Question: I currently developing a game and i currently have four buttons,
I am looking to turn those 4 colored buttons in curvy line shapes like the example below

I have linked my css and made a fiddle so you guys can see what i have.
JSFIDDLE - <URL>
Github download and unzip to see the game fully <URL>
My CSS
'''
body {
background-color: #333;
color: #fff;
}
ul {
list-style: none;
margin: 0 0 20px 0;
padding: 0;
text-align: center;
}
li {
display: inline-block;
padding: 3px;
}
.wrapper {
margin-top:10px;
margin-bottom:20px;
width: 650px;
height: 50px;
background-color:black;
position: relative;
margin: 0 auto;
border-style: solid;
border-width: 5px;
}
.wrapper2 {
position: relative;
width: 650px;
height: 700px;
margin: 0 auto;
border-style: solid;
border-width: 5px;
}
.wrapper3{
position: relative;
margin-top:20px;
width: 650px;
height: 170px;
margin: 0 auto;
background-color:black;
border-style: solid;
border-width: 5px;
}
.Timer{
width:300px;
height:200px;
margin-top:235px;
margin-left:177px;
border:5px solid white;
border-radius: 50%;
background-color:black;
text-align:center;
}
.pad {
z-index: 1;
margin: 10px;
-ms-filter: "progid:DXImageTransform.Microsoft.Alpha(Opacity=60)";
filter: alpha(opacity=60);
opacity: 0.6;
}
.shape1 {
position: absolute;
left: 50%;
margin-left: -50px;
width: 125px;
height: 125px;
background-color: green;
border-radius: 50%;
}
.shape2 {
position: absolute;
left: 50%;
bottom: 2.5px;
margin-left: -50px;
width: 125px;
height: 125px;
background-color: red;
border-radius: 50%;
}
.shape3 {
position: absolute;
left: 78%;
right: 50%;
bottom: 50%;
margin-bottom: -50px;
margin-right: -50px;
width: 125px;
height: 125px;
background-color: purple;
border-radius: 50%;
}
.shape4 {
position: absolute;
left: 0;
bottom: 50%;
margin-bottom: -50px;
width: 125px;
height: 125px;
background-color: blue;
border-radius: 50%;
}
.level, .score {
width: 50%;
float: left;
text-align: center;
}
.sButton {
width: 30%;
margin: 0 auto;
color: black;
border: 3pt ridge Black;
font-weight: bold;
}
.start {
width: 100%;
height: 30px;
text-align: center;
}
'''
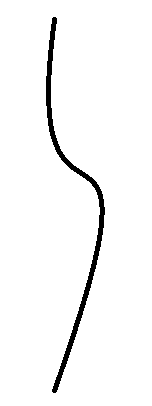
Answer: CSS doesn't do shapes like that very well. CSS does symmetric, round, straight etc, but not curvy and organic.
CANVAS can do anything you like. There's a bunch of helper functions in the 2D context, <URL> etc.
Or try SVG. Very cool stuff possible with a 'little bit' of JS. <URL> in there, but, depending on your needs, you're gonna need some. Games usually have a load.